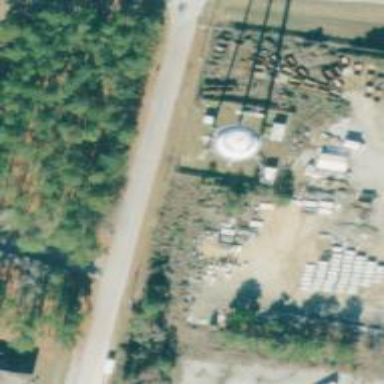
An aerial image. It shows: Water tower that is man-made.